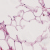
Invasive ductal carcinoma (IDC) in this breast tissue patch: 0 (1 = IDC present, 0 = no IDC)